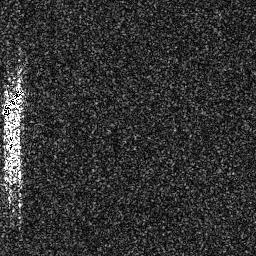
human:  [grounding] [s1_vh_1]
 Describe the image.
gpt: In the satellite image, there is  <ref>1 medium ship </ref> <box>[[0, 33, 9, 46, 0]]</box> located at left.